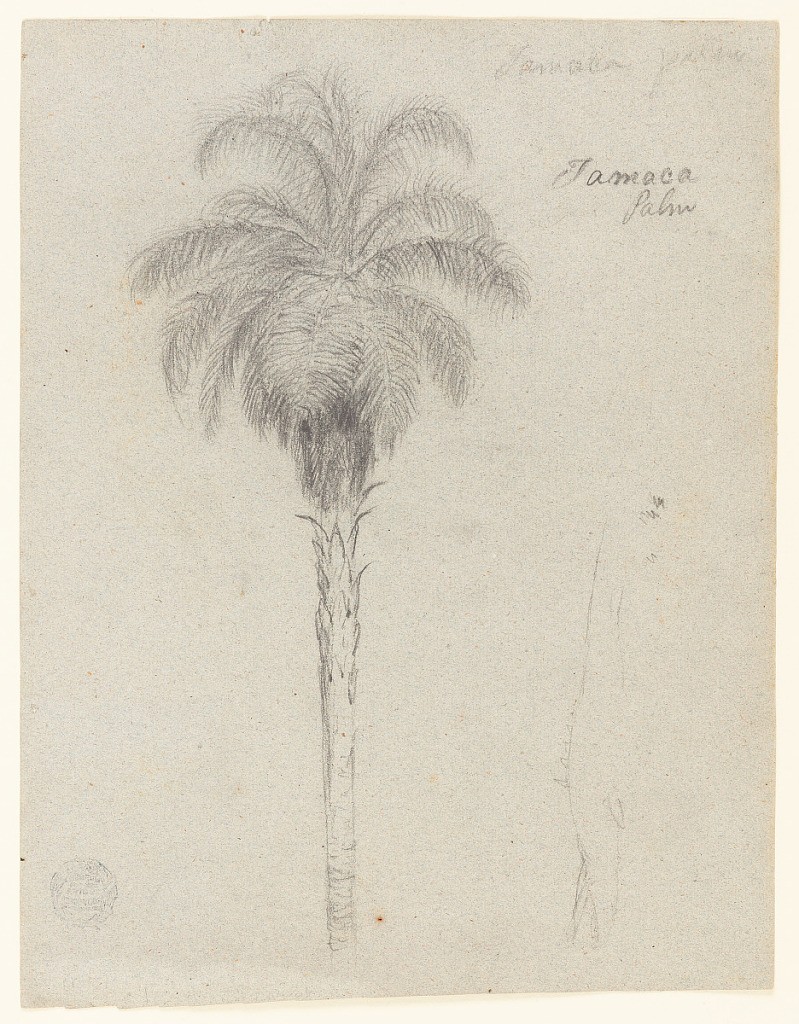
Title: Tamaca Palm, Colombia or Ecuador
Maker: Frederic Edwin Church, American, 1826–1900
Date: May–October 1853
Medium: Graphite on gray laid paper
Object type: Drawing
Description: Botanical sketch showing a view of a tamaca palm somewhere in Colombia or Ecuador, with the faint outline of another beside it at right. Also referred to as the tamaco, chota, or corozo palm, this tree's scientific name is Astrocaryum standleyanum. It has a long, slender trunk with spiny scales around its upper portion. Its canopy is roughly spherical in shape and radiates fronds in all directions.